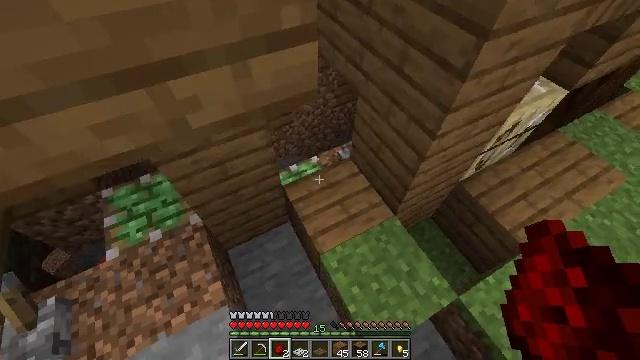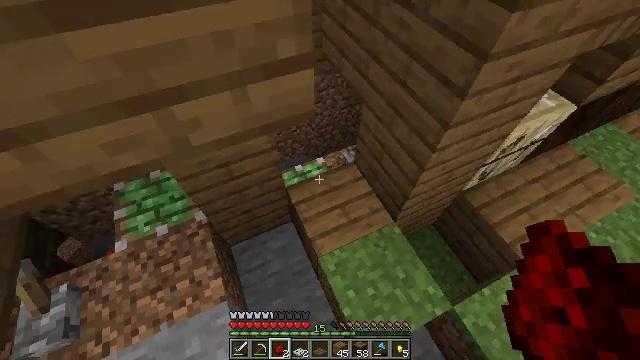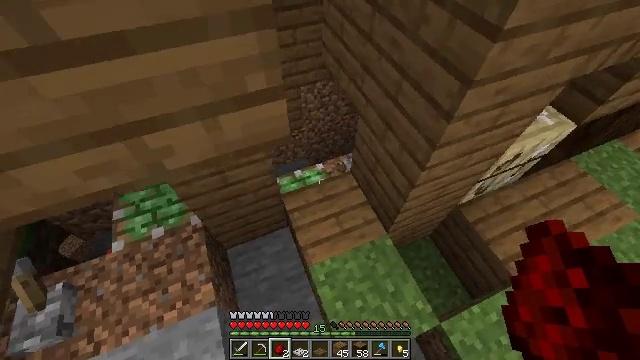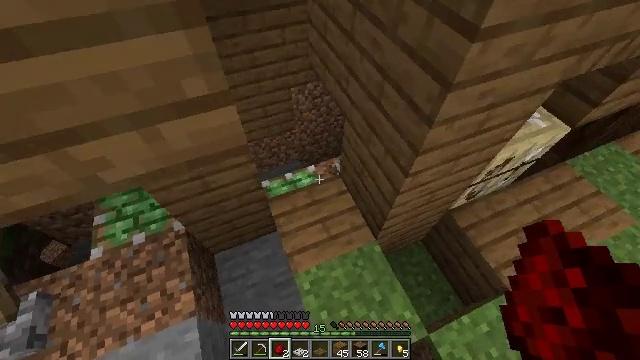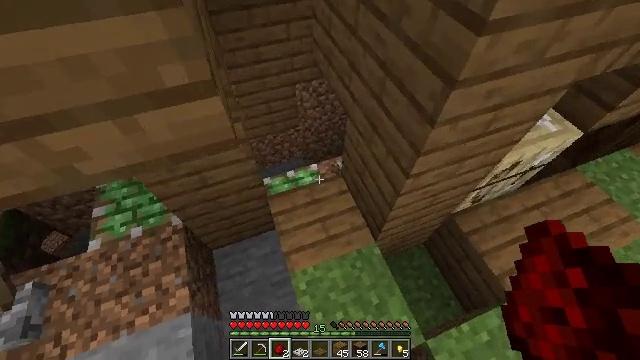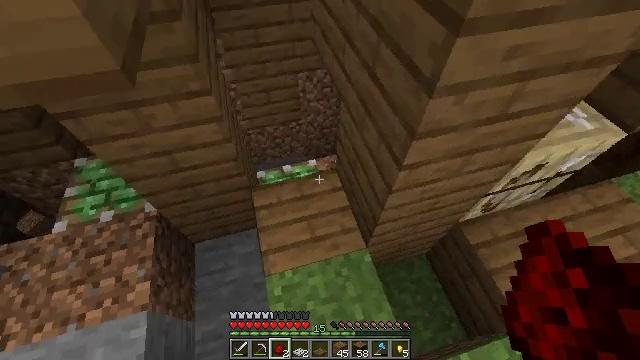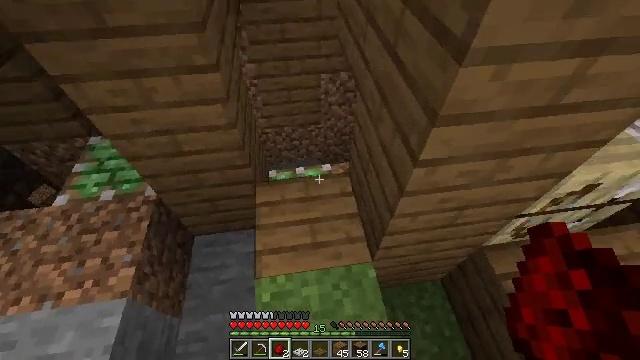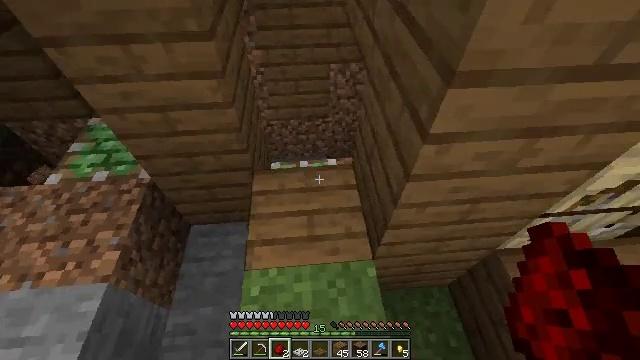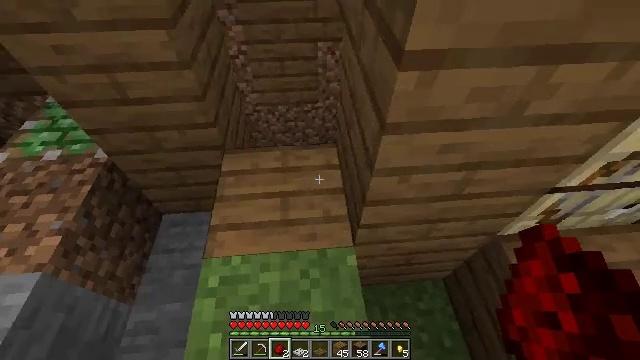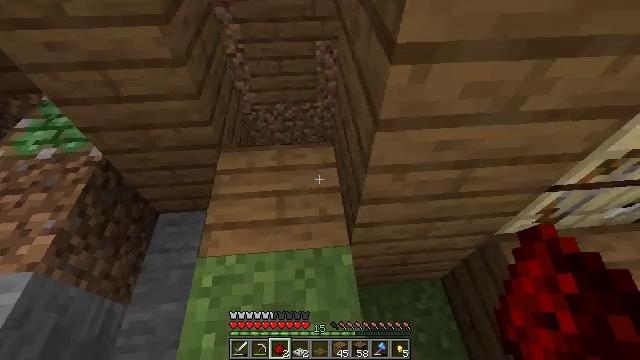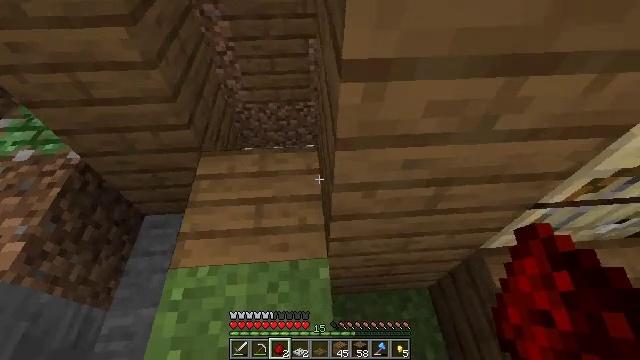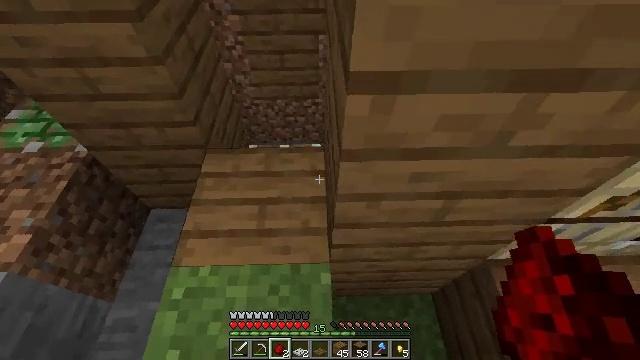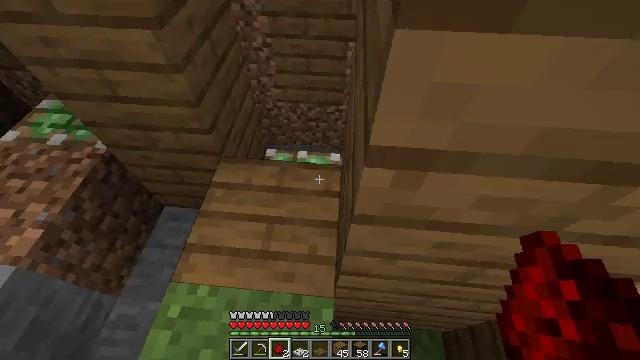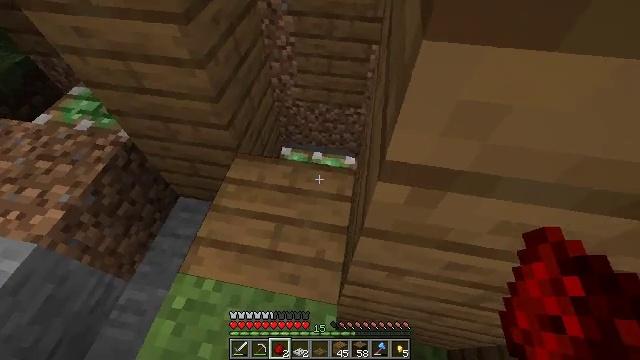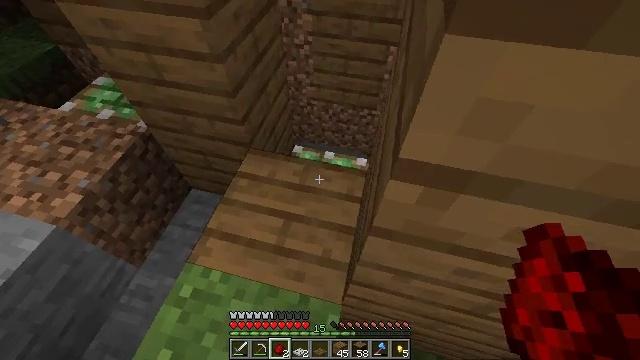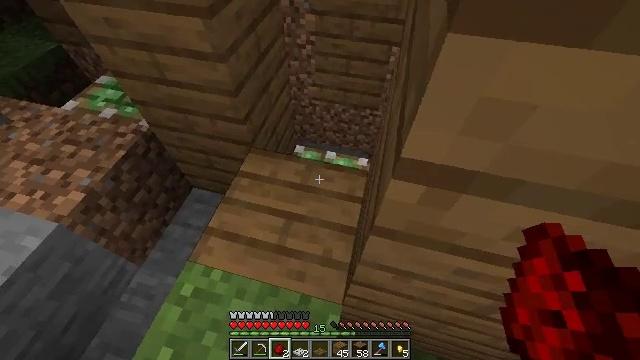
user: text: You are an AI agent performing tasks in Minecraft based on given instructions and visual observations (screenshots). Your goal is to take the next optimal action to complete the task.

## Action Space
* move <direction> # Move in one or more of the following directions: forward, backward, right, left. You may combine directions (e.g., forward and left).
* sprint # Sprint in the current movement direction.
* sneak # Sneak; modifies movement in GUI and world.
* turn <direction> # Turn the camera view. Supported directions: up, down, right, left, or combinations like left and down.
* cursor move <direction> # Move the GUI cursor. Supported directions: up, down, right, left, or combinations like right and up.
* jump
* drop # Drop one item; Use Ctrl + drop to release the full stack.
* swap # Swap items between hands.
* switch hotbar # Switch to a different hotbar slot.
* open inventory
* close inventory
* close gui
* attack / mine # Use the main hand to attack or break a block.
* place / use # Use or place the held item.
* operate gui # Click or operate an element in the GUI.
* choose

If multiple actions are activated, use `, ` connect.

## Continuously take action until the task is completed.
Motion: motion action
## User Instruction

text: Attack the lever to remove it.
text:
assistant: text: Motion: move forward and move right, turn left, jump
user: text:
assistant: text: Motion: move forward and move right, turn left, jump
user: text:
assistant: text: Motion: move forward and move right
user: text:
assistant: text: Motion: move right, turn left
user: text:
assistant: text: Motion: move right, turn left
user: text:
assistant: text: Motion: turn left and up
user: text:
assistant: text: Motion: turn left
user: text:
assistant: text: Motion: no_op
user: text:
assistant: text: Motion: no_op
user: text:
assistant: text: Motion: move forward
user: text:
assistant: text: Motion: move forward, turn left and down
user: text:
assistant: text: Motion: move forward, turn left
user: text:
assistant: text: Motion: turn left
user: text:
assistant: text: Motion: turn left
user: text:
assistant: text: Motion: no_op
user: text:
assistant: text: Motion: no_op
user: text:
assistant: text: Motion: no_op
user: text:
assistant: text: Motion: no_op
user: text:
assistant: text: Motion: no_op
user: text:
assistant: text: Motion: move forward
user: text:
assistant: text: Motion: move forward
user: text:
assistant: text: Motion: move forward
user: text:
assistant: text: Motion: move forward
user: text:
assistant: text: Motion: move forward and move left, turn right
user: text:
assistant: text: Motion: move forward and move left, turn right
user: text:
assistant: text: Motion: move forward and move left
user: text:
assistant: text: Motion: no_op
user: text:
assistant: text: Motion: no_op
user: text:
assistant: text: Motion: no_op
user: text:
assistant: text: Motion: no_op